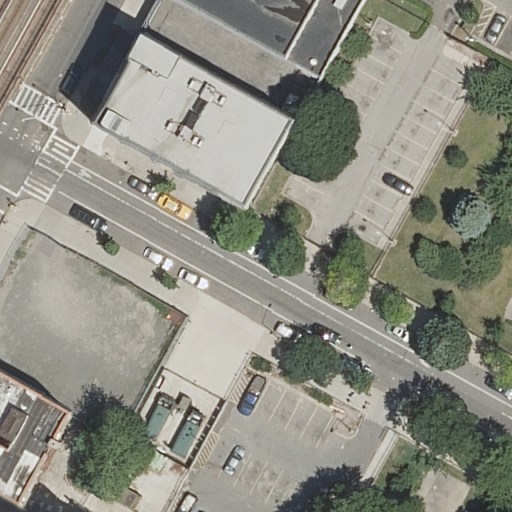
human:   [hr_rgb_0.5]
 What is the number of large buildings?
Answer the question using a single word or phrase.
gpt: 2

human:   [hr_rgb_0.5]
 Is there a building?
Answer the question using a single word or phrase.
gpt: yes

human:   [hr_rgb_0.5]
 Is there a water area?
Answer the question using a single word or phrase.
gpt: no

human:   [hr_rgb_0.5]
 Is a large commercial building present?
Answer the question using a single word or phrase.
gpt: no

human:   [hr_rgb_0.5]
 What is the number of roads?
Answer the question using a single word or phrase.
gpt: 8

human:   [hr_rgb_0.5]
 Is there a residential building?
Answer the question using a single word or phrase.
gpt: yes

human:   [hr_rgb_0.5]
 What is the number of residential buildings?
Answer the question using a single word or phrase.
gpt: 4

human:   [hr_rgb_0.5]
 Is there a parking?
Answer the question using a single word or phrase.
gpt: yes

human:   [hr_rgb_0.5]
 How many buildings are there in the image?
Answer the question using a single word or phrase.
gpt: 4

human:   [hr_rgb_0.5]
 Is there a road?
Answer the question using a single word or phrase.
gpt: yes

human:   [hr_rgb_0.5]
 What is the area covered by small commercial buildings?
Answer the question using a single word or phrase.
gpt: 0m2

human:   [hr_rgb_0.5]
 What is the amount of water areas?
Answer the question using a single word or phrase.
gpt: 0

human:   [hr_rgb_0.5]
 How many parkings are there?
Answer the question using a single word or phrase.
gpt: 3

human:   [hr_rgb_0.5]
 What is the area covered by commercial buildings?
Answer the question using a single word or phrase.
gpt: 0m2

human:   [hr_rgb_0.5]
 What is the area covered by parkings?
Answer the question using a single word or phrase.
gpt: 922m2

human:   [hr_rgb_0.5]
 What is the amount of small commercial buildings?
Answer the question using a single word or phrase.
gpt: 0

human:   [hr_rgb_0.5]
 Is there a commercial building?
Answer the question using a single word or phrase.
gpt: no

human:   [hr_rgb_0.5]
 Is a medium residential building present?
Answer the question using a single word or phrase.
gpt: yes

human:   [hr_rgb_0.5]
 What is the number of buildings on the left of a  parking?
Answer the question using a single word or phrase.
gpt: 4

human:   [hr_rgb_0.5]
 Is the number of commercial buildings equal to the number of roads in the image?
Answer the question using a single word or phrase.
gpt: no

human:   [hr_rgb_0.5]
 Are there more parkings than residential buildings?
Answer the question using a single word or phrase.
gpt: no

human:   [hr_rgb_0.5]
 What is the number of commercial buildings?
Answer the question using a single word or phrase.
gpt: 0

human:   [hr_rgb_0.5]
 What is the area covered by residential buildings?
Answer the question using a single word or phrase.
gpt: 2526m2

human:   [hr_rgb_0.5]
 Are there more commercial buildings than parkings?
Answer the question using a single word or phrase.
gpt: no

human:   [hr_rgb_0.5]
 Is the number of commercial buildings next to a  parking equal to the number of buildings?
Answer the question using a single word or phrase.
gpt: no

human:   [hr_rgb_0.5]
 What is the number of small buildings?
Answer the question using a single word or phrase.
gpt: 0

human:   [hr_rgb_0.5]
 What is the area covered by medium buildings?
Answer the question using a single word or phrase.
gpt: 286m2

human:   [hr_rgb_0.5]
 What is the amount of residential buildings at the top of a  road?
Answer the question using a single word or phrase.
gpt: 3

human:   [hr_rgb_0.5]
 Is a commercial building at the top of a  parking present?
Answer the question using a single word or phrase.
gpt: no

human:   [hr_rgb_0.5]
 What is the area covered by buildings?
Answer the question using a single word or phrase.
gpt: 2526m2

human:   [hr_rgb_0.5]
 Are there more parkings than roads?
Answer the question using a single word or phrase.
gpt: no

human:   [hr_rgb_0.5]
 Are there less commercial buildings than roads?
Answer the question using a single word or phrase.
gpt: yes

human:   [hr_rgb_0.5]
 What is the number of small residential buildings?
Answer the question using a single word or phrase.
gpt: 0

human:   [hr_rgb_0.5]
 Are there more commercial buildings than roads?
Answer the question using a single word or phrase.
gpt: no

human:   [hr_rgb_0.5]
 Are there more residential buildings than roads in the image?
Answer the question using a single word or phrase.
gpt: no

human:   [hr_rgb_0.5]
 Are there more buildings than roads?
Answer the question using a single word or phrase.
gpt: no

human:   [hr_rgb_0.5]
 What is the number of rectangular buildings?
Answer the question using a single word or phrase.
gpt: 2

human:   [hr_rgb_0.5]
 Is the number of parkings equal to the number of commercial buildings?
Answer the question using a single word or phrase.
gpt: no

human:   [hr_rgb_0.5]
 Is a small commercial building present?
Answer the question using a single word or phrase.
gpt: no

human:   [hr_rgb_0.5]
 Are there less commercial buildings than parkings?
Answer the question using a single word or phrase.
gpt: yes

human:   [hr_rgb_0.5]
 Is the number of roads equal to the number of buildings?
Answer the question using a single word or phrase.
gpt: no

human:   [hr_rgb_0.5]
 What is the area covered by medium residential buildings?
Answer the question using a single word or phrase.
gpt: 286m2

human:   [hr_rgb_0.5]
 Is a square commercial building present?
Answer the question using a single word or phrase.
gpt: no

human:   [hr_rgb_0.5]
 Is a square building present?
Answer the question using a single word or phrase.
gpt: no

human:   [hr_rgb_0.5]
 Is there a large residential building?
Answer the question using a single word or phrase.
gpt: yes

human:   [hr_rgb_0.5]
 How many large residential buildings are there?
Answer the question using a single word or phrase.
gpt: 2

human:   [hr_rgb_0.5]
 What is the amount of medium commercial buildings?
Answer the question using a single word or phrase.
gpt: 0

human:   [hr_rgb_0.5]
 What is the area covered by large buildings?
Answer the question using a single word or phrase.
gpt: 2240m2

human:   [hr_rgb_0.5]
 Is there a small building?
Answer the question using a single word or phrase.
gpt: no

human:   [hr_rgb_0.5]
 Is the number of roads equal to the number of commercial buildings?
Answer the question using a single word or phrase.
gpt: no

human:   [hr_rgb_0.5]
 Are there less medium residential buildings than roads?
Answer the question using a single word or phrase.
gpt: yes

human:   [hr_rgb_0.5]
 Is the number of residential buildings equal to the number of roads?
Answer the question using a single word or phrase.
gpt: no

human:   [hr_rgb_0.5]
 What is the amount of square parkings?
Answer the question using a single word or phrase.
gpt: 0

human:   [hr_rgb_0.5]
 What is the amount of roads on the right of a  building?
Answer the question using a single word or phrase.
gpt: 8

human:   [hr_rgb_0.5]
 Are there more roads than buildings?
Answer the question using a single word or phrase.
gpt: yes

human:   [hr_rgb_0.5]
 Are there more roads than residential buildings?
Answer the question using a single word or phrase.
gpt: yes

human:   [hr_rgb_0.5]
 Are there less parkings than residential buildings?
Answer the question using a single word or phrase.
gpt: yes

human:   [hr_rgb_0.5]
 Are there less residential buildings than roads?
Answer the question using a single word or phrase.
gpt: yes

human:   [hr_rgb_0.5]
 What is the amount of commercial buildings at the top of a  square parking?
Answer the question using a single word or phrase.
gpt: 0

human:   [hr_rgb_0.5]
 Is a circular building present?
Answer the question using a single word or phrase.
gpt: no

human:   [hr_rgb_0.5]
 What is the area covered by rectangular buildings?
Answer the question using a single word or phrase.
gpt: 2240m2

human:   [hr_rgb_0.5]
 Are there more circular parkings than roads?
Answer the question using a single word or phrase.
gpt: no

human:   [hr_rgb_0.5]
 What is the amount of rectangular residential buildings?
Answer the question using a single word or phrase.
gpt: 2

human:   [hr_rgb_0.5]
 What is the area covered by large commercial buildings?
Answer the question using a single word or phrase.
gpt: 0m2